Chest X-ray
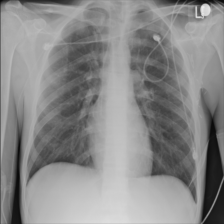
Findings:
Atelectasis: negative
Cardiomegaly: negative
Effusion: negative
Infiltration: positive
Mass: negative
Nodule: negative
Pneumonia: negative
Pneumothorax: negative
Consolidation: negative
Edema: negative
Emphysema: negative
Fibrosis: negative
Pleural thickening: negative
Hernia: negative